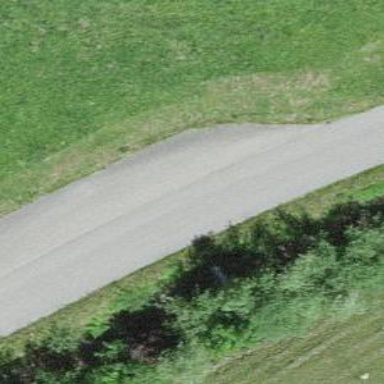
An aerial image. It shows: Passing place on the road.